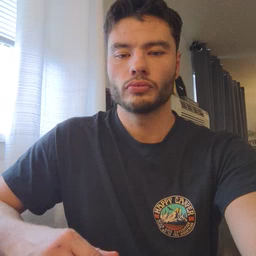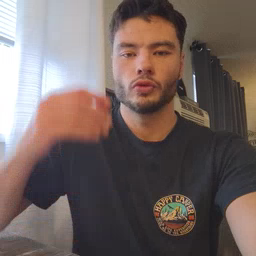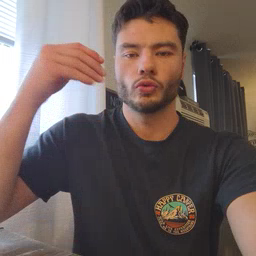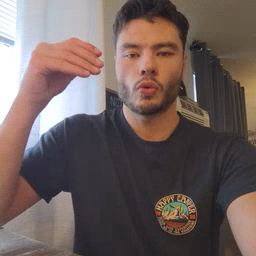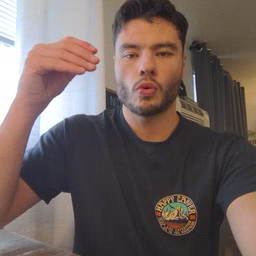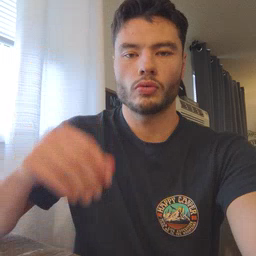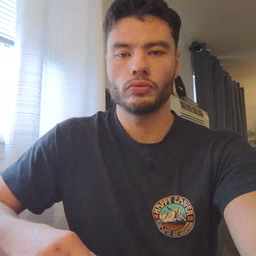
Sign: store